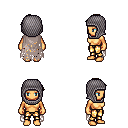
a pixel art fantasy rpg character, female body template, human, tanned skin, gray tattered cape, gold greaves, brown long mohawk hairstyle, chain hood, four views (front, back, left, right), 2x2 character sprite sheet, small pixel art, hard edges, no anti-aliasing